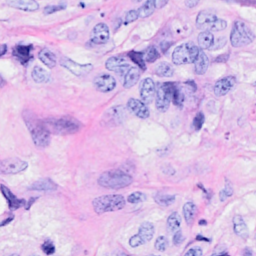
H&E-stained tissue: Breast